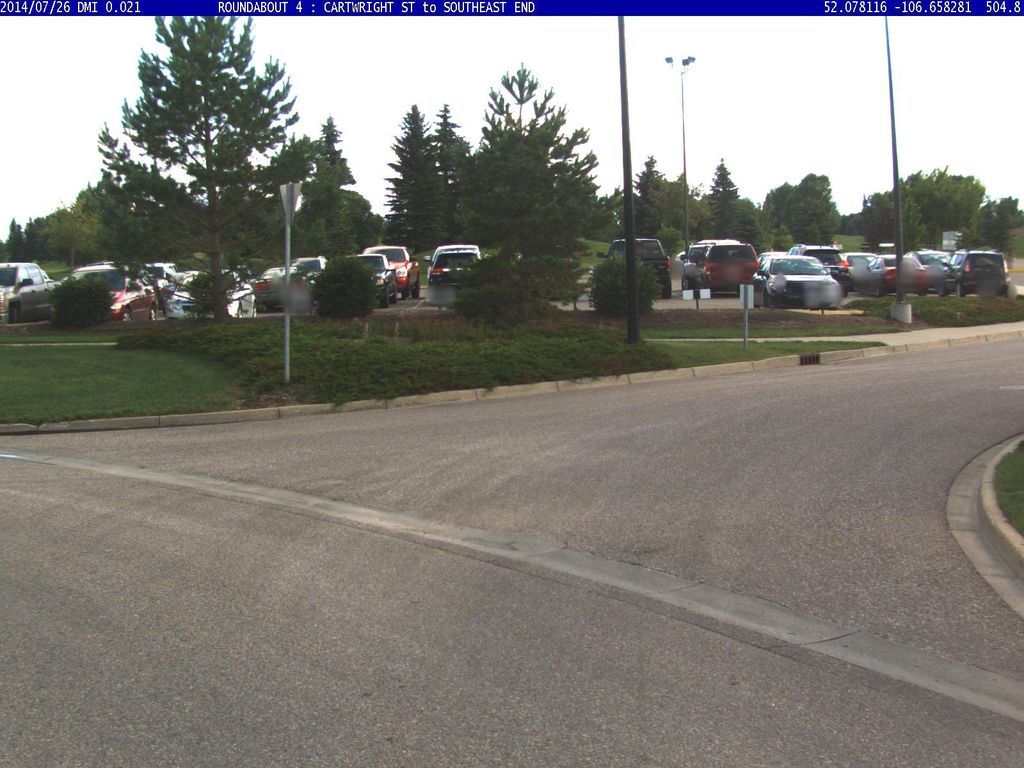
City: saskatoon